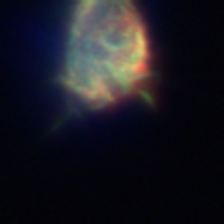
Taxon: Ciliates
Group: Other